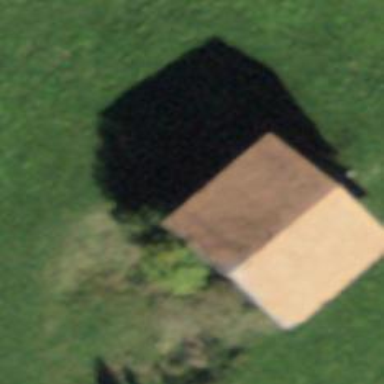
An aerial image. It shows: Barn.